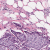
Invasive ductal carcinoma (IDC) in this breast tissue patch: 1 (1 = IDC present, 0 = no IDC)